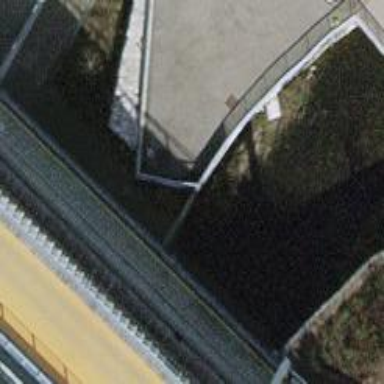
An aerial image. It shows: Retaining wall.